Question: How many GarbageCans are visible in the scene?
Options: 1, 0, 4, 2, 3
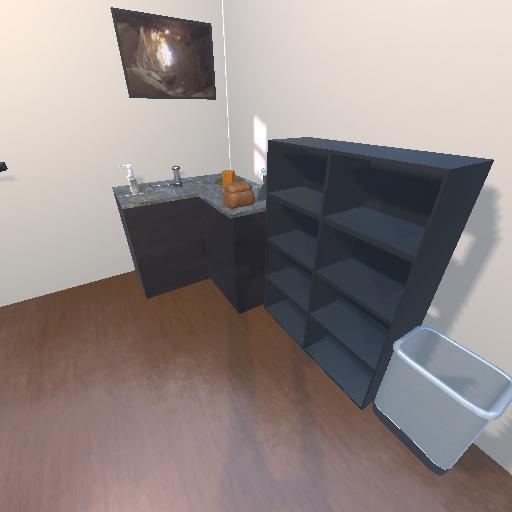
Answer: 1